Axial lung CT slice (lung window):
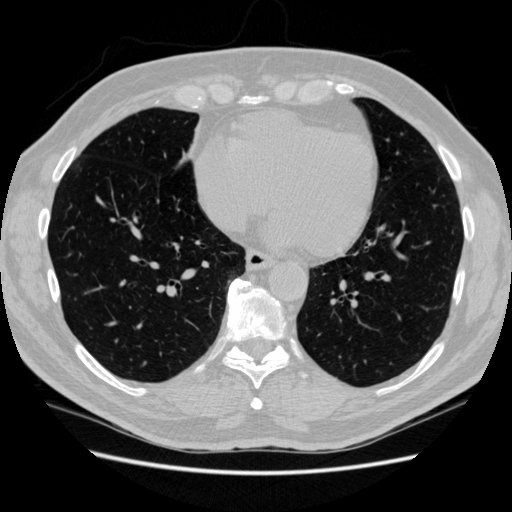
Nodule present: no